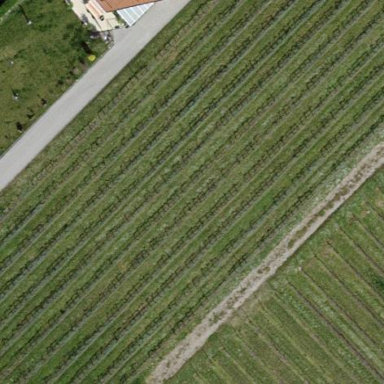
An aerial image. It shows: Vineyard growing grapes.